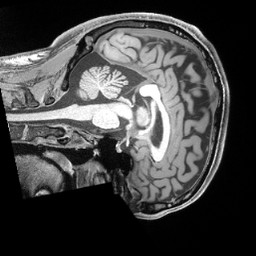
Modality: T1w
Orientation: sagittal
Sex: male
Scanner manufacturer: siemens
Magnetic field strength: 3 T
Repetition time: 2.4 s
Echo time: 0.00224 s